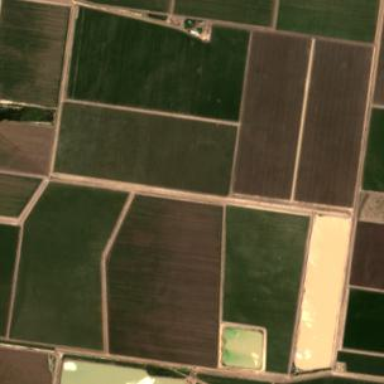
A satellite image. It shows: Farmland with irrigation.